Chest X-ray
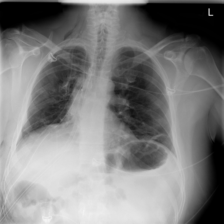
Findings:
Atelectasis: positive
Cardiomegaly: negative
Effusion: negative
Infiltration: negative
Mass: negative
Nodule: negative
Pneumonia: negative
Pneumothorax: negative
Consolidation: negative
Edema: negative
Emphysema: negative
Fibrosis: negative
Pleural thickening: negative
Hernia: negative